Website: apple
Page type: account-selection
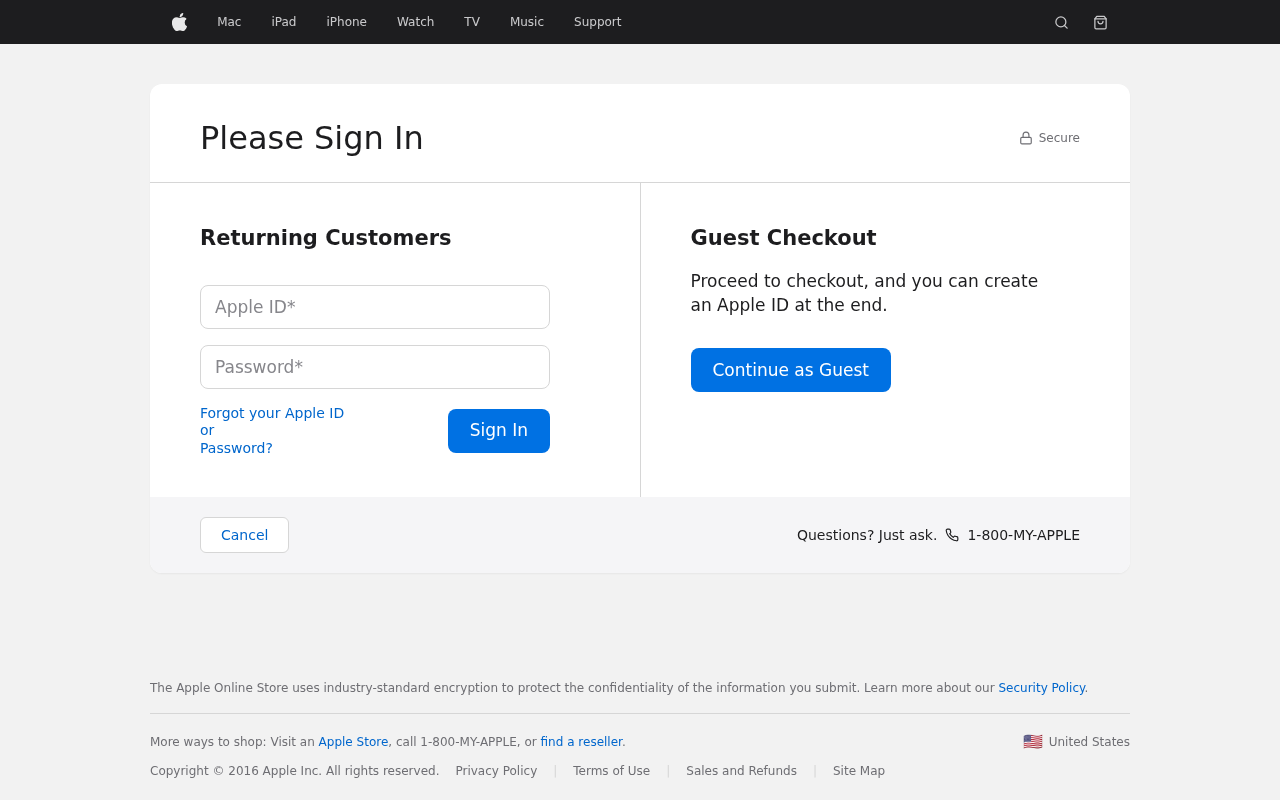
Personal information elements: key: PII_LOGIN_USERNAME
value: lisa.coleman